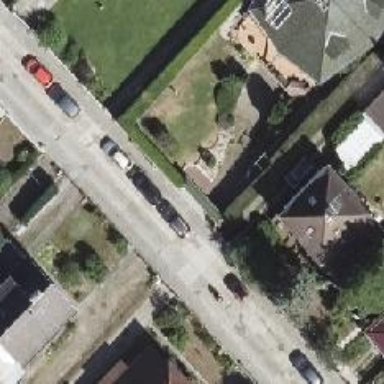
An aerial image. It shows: Residential road with concrete plates. Sidewalks are available on both sides.